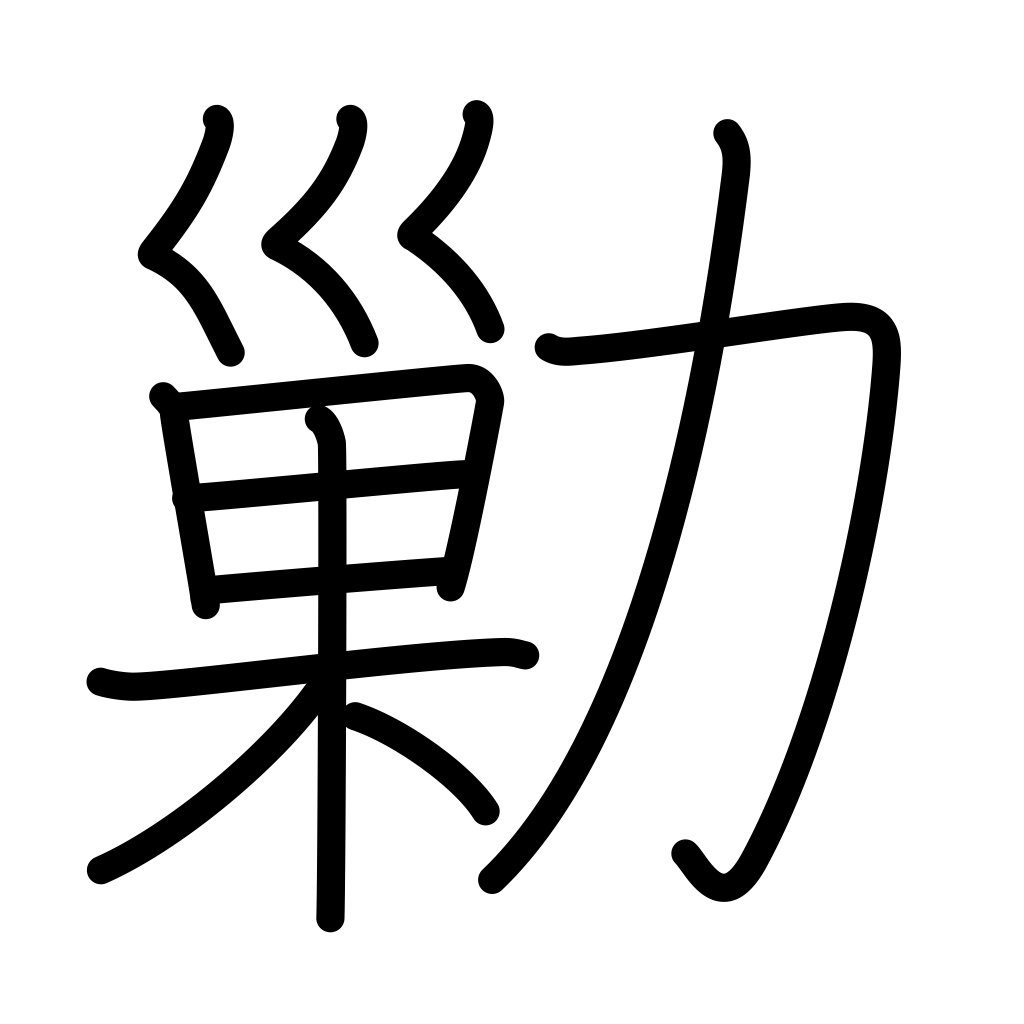
Meaning: destroy, steal